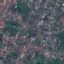
Label: Residential